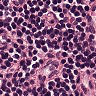
Metastatic tissue present: no